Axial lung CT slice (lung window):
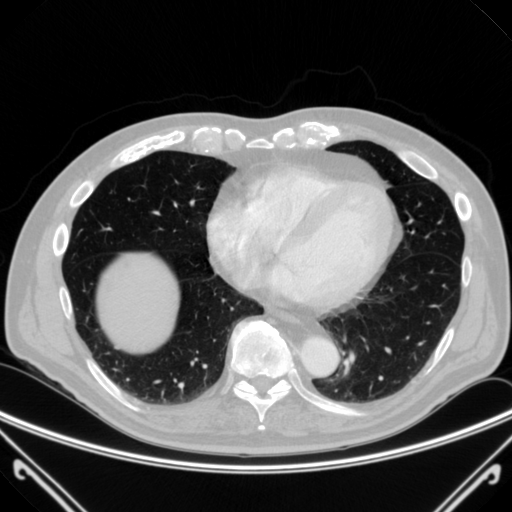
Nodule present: no